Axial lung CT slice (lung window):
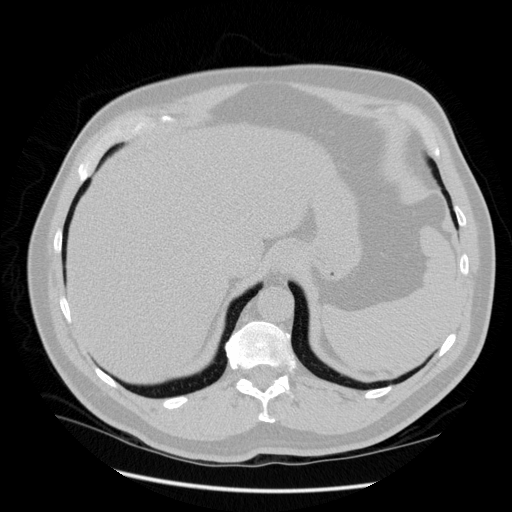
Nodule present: no